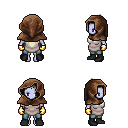
a pixel art fantasy rpg character, female body template, dark elf, purple skin, white tunic, teal pants, white blonde short mohawk hairstyle, cloth hood, gold gloves, black shoes, four views (front, back, left, right), 2x2 character sprite sheet, small pixel art, hard edges, no anti-aliasing